Question: I have used K-means to cluster data into 8 different clusters using this '[X,C] = kmeans(XX, 8]' , this means I have 8 centroids where their locations is stored in 'C' "example shown below X Y Z as coloumns". I want to connect the 8 centroids together where only the centroids of the clusters that are close to each other are connected "have borders between each other" while centroids of clusters that are not close to each other are not connected. So if anyone could please advise?
'''
C=
-0.214560757496055 0.208243029984219 1.27200000000000
-0.170247238295634 0.399735227073470 1.14600000000000
-0.0129089952656497 0.410839908819919 1.22700000000000
-0.244488865509381 0.0526915658425390 1.20200000000000
-0.391215149921094 0.258634052253200 1.23600000000000
-0.258542872172541 0.307469752761704 1.18100000000000
-0.346834999123269 0.413056286165176 1.16100000000000
-0.0885709275819744 0.278674381904261 1.23200000000000
'''
I've used the as suggested but the centroids of some clusters but there are some unwanted connections that are constructed between centroids of non-neighbour clusters "e.g the centroid of the cluster top with the centroids of bottom clusters" as shown in the figure, so if you could please advise
'''
X=C(:,1);
Y=C(:,2);
Z=C(:,3);
dt = DelaunayTri(X,Y,Z);
tetramesh(dt,'FaceColor', 'none');
'''

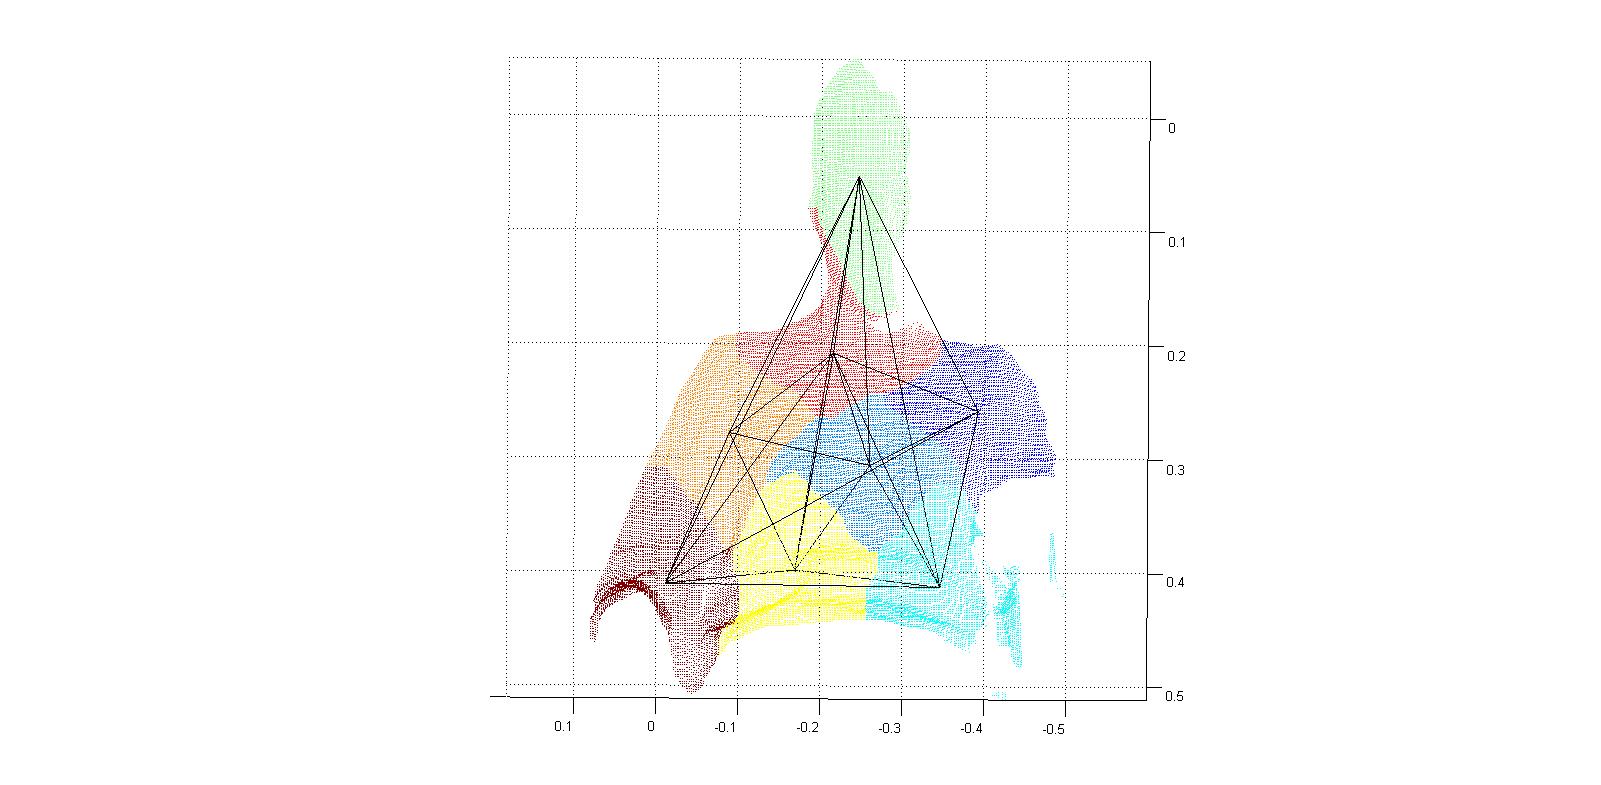
Answer: Just as @Dan commented, you are looking for the Delaunay Triangulation, which is the dual of the Voronoi cells.
See <URL> for more details.

Image copyright information: <URL>
Black dots are the cluster "centers". Black lines are the Delaunay Triangulation (which is probably what you are looking for) while the red lines and dots are the Voronoi diagram. The usual way to compute the Voronoi digaram actually is to first perform Deleaunay Triangulation, then intersect the orthogonals of nearby edges.